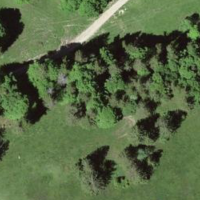
EUNIS habitat code: 24
Species observed at this site:
Caltha palustris